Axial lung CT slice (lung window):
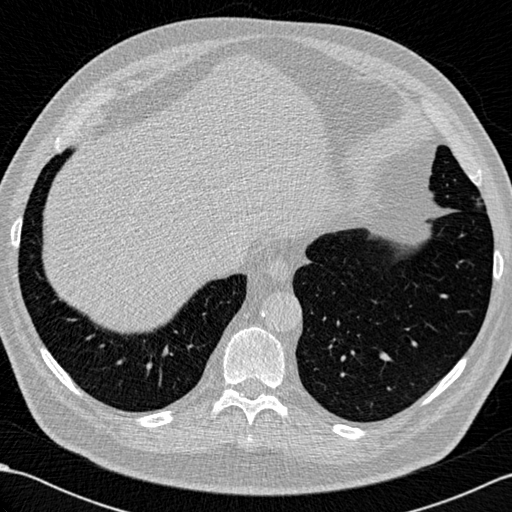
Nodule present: no